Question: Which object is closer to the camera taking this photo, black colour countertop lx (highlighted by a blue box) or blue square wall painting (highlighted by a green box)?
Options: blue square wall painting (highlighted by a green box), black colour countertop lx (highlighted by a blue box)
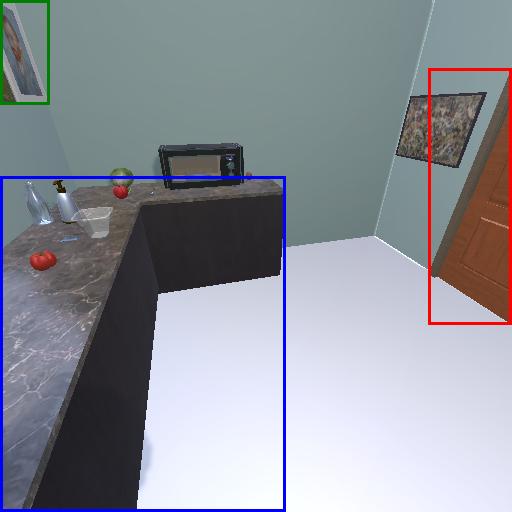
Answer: blue square wall painting (highlighted by a green box)